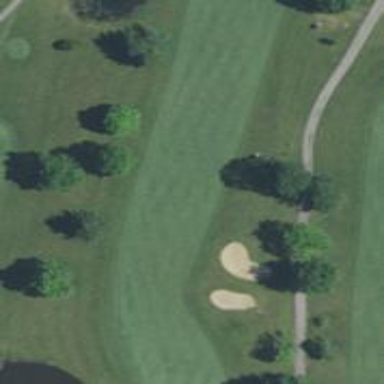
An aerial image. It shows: Golf hole.